Interaction volume radius: 5 \u00c5
Interaction volume height: 10 \u00c5
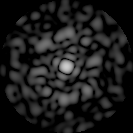
Disorder parameter: 0.8498